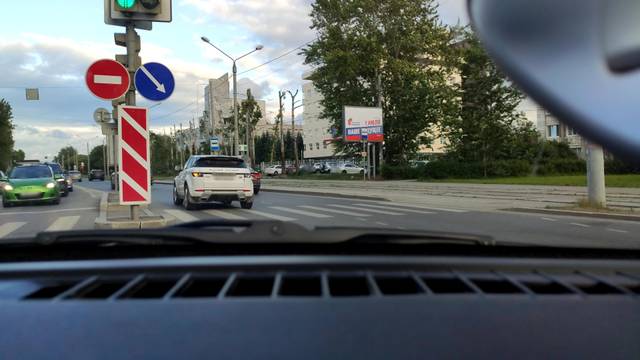
Region: Russia
Coordinates: 57.995, 56.288